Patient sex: M
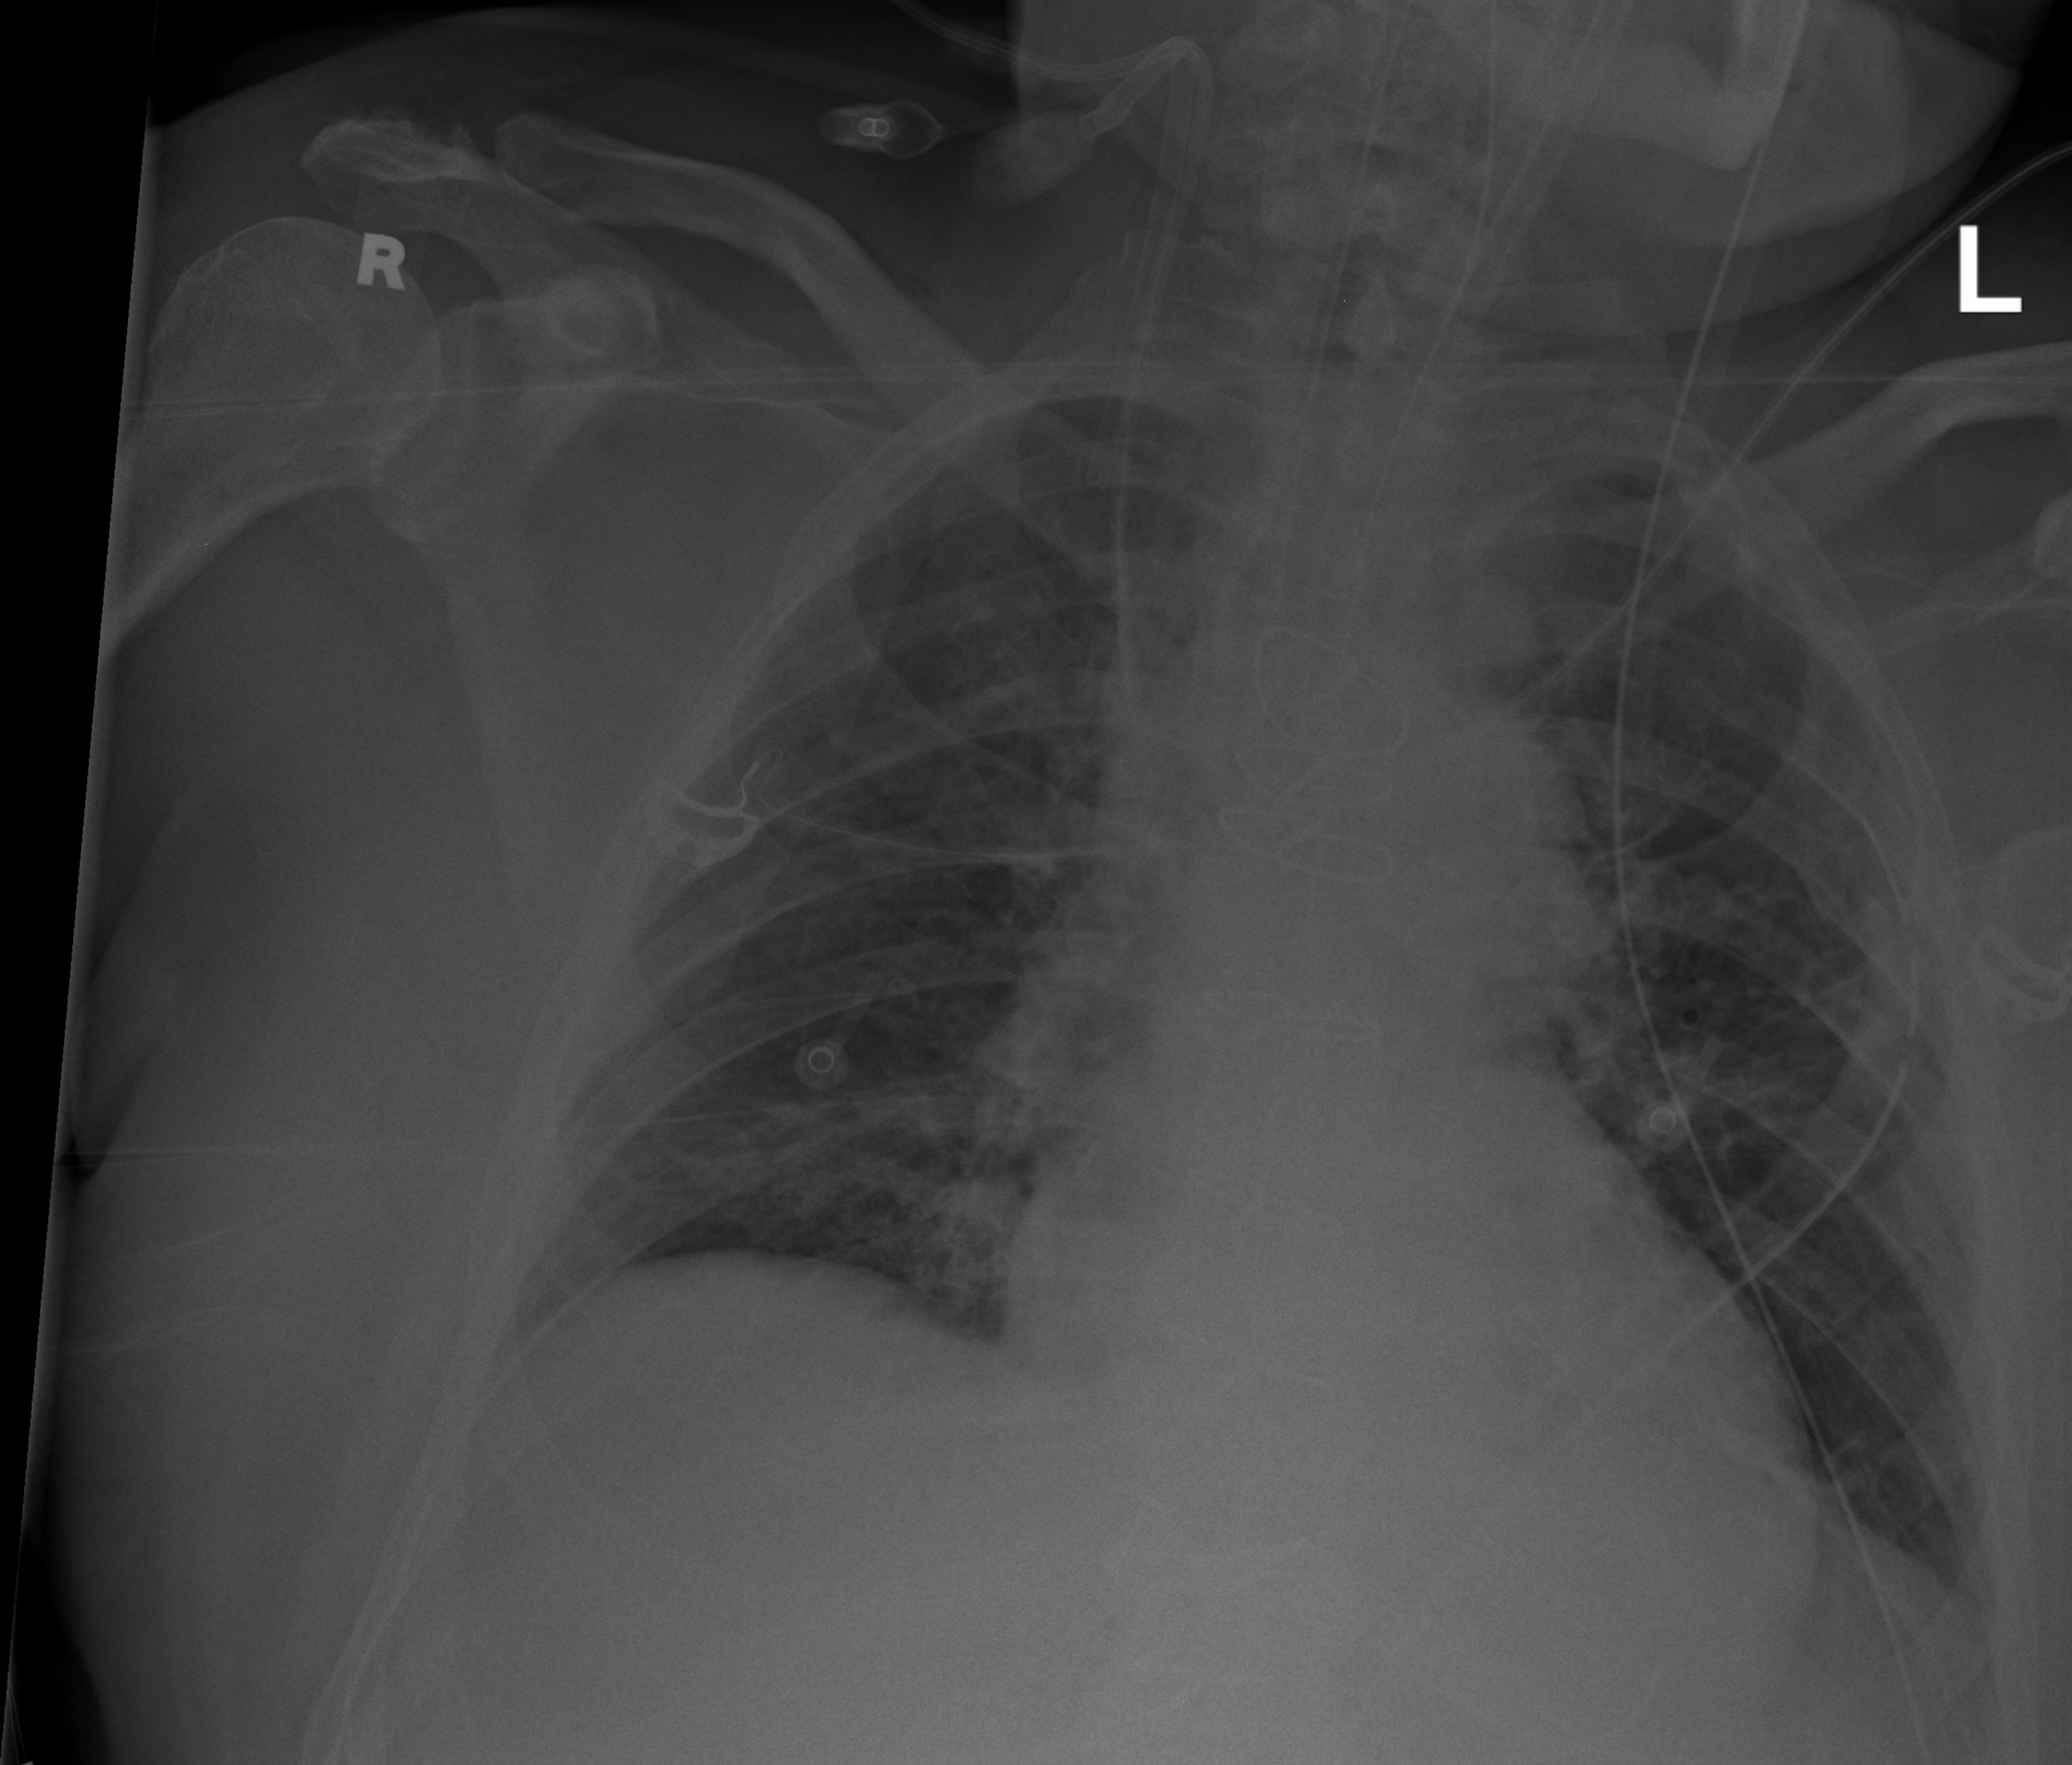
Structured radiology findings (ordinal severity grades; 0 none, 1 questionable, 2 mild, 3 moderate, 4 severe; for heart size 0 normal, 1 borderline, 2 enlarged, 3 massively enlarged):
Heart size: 0
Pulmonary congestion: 2
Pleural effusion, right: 0
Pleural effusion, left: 0
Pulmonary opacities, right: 2
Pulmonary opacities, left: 0
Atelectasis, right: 2
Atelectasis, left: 2